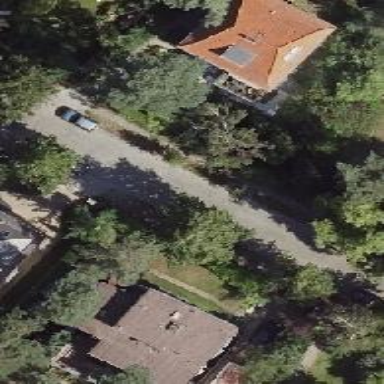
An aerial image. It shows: Residential road.